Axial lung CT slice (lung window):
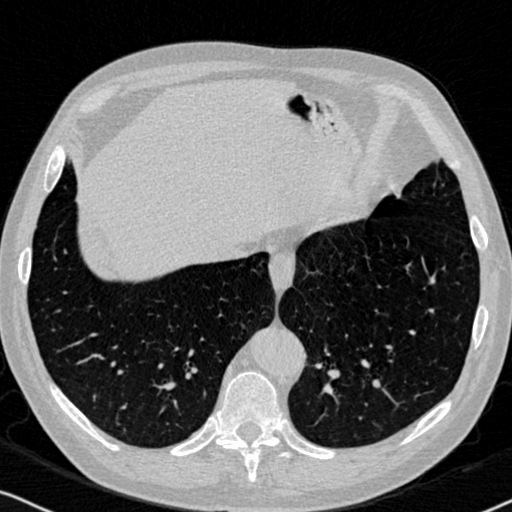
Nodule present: no